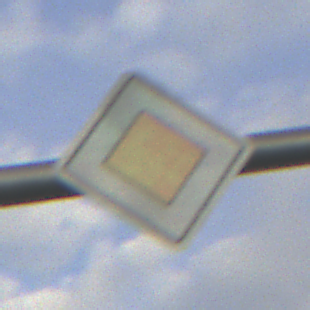
Verkehrszeichen: Vorfahrtsstrasse
Umgebung: Outdoor, Suburban
Tageszeit: MorningAfternoon
Wetter: PartlyCloudy
Licht: Natural
Jahreszeit: NotSpecified
Kontrast: MediumContrast